Question: I have the following hierarchy :

When I export the project into a runnable JAR file (32 bit platform) , the file
is created successfully , but when I try to run it , nothing happens - no response from the OS (windows 7 pro) .
Why can't I run the jar file ?
Thanks
'''
C:>java -jar ex3.jar
Catched FileNotFoundException: C:\ex3-natives-windows-i586.jar (The system can
not find the file specified), while TempJarCache.bootstrapNativeLib() of jar:fil
e:/C:/1/ex3-natives-windows-i586.jar!/ (file:/C:/1/ + ex3-natives-windows-i586.j
ar)
Exception in thread "AWT-EventQueue-0" java.lang.UnsatisfiedLinkError: no gluege
n-rt in java.library.path
at java.lang.ClassLoader.loadLibrary(Unknown Source)
at java.lang.Runtime.loadLibrary0(Unknown Source)
at java.lang.System.loadLibrary(Unknown Source)
at com.jogamp.common.jvm.JNILibLoaderBase.loadLibraryInternal(JNILibLoad
erBase.java:442)
at com.jogamp.common.jvm.JNILibLoaderBase.access$000(JNILibLoaderBase.ja
va:59)
at com.jogamp.common.jvm.JNILibLoaderBase$DefaultAction.loadLibrary(JNIL
ibLoaderBase.java:90)
at com.jogamp.common.jvm.JNILibLoaderBase.loadLibrary(JNILibLoaderBase.j
ava:328)
at com.jogamp.common.os.DynamicLibraryBundle$GlueJNILibLoader.loadLibrar
y(DynamicLibraryBundle.java:390)
at com.jogamp.common.os.Platform.loadGlueGenRTImpl(Platform.java:251)
at com.jogamp.common.os.Platform.access$000(Platform.java:57)
at com.jogamp.common.os.Platform$1.run(Platform.java:186)
at com.jogamp.common.os.Platform$1.run(Platform.java:183)
at java.security.AccessController.doPrivileged(Native Method)
at com.jogamp.common.os.Platform.<clinit>(Platform.java:183)
at javax.media.opengl.GLProfile.<clinit>(GLProfile.java:82)
at javax.media.opengl.awt.GLCanvas.<init>(GLCanvas.java:246)
at javax.media.opengl.awt.GLCanvas.<init>(GLCanvas.java:196)
at javax.media.opengl.awt.GLCanvas.<init>(GLCanvas.java:186)
at WorldController.<init>(WorldController.java:119)
at WorldController$1.run(WorldController.java:478)
at java.awt.event.InvocationEvent.dispatch(Unknown Source)
at java.awt.EventQueue.dispatchEventImpl(Unknown Source)
at java.awt.EventQueue.access$200(Unknown Source)
at java.awt.EventQueue$3.run(Unknown Source)
at java.awt.EventQueue$3.run(Unknown Source)
at java.security.AccessController.doPrivileged(Native Method)
at java.security.ProtectionDomain$1.doIntersectionPrivilege(Unknown Sour
ce)
at java.awt.EventQueue.dispatchEvent(Unknown Source)
at java.awt.EventDispatchThread.pumpOneEventForFilters(Unknown Source)
at java.awt.EventDispatchThread.pumpEventsForFilter(Unknown Source)
at java.awt.EventDispatchThread.pumpEventsForHierarchy(Unknown Source)
at java.awt.EventDispatchThread.pumpEvents(Unknown Source)
at java.awt.EventDispatchThread.pumpEvents(Unknown Source)
at java.awt.EventDispatchThread.run(Unknown Source)
C:>
'''
'''
C:\>
C:\>java -jar ex3.jar
Exception in thread "main" java.lang.IllegalAccessException: Class org.eclipse.j
dt.internal.jarinjarloader.JarRsrcLoader can not access a member of class WorldC
ontroller with modifiers "public static"
at sun.reflect.Reflection.ensureMemberAccess(Unknown Source)
at java.lang.reflect.AccessibleObject.slowCheckMemberAccess(Unknown Sour
ce)
at java.lang.reflect.AccessibleObject.checkAccess(Unknown Source)
at java.lang.reflect.Method.invoke(Unknown Source)
at org.eclipse.jdt.internal.jarinjarloader.JarRsrcLoader.main(JarRsrcLoa
der.java:58)
C:\>
'''
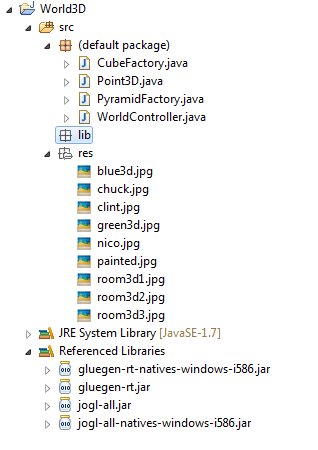
Answer: It seems that you got a illegal call. That means you try to call a method wich you're not allowed to call. (referenced to your updated edit)
Your error says that you want to execute a method with the modifiers public static. A static method must be calls with the class name not with the object:
'''
SomeClass.staticMethodCall();
'''
The following would be wrong:
'''
SomeClass sc = new SomeClass();
sc.staticMethodCall();
'''